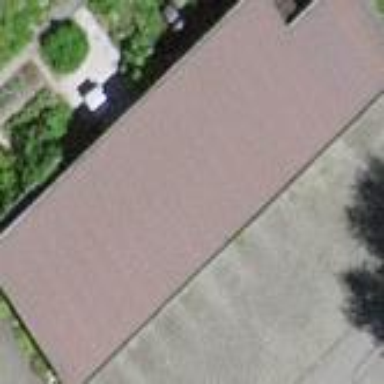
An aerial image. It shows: View of roof of building.